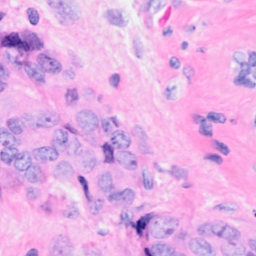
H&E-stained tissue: Breast